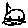
Label: cat